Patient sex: F
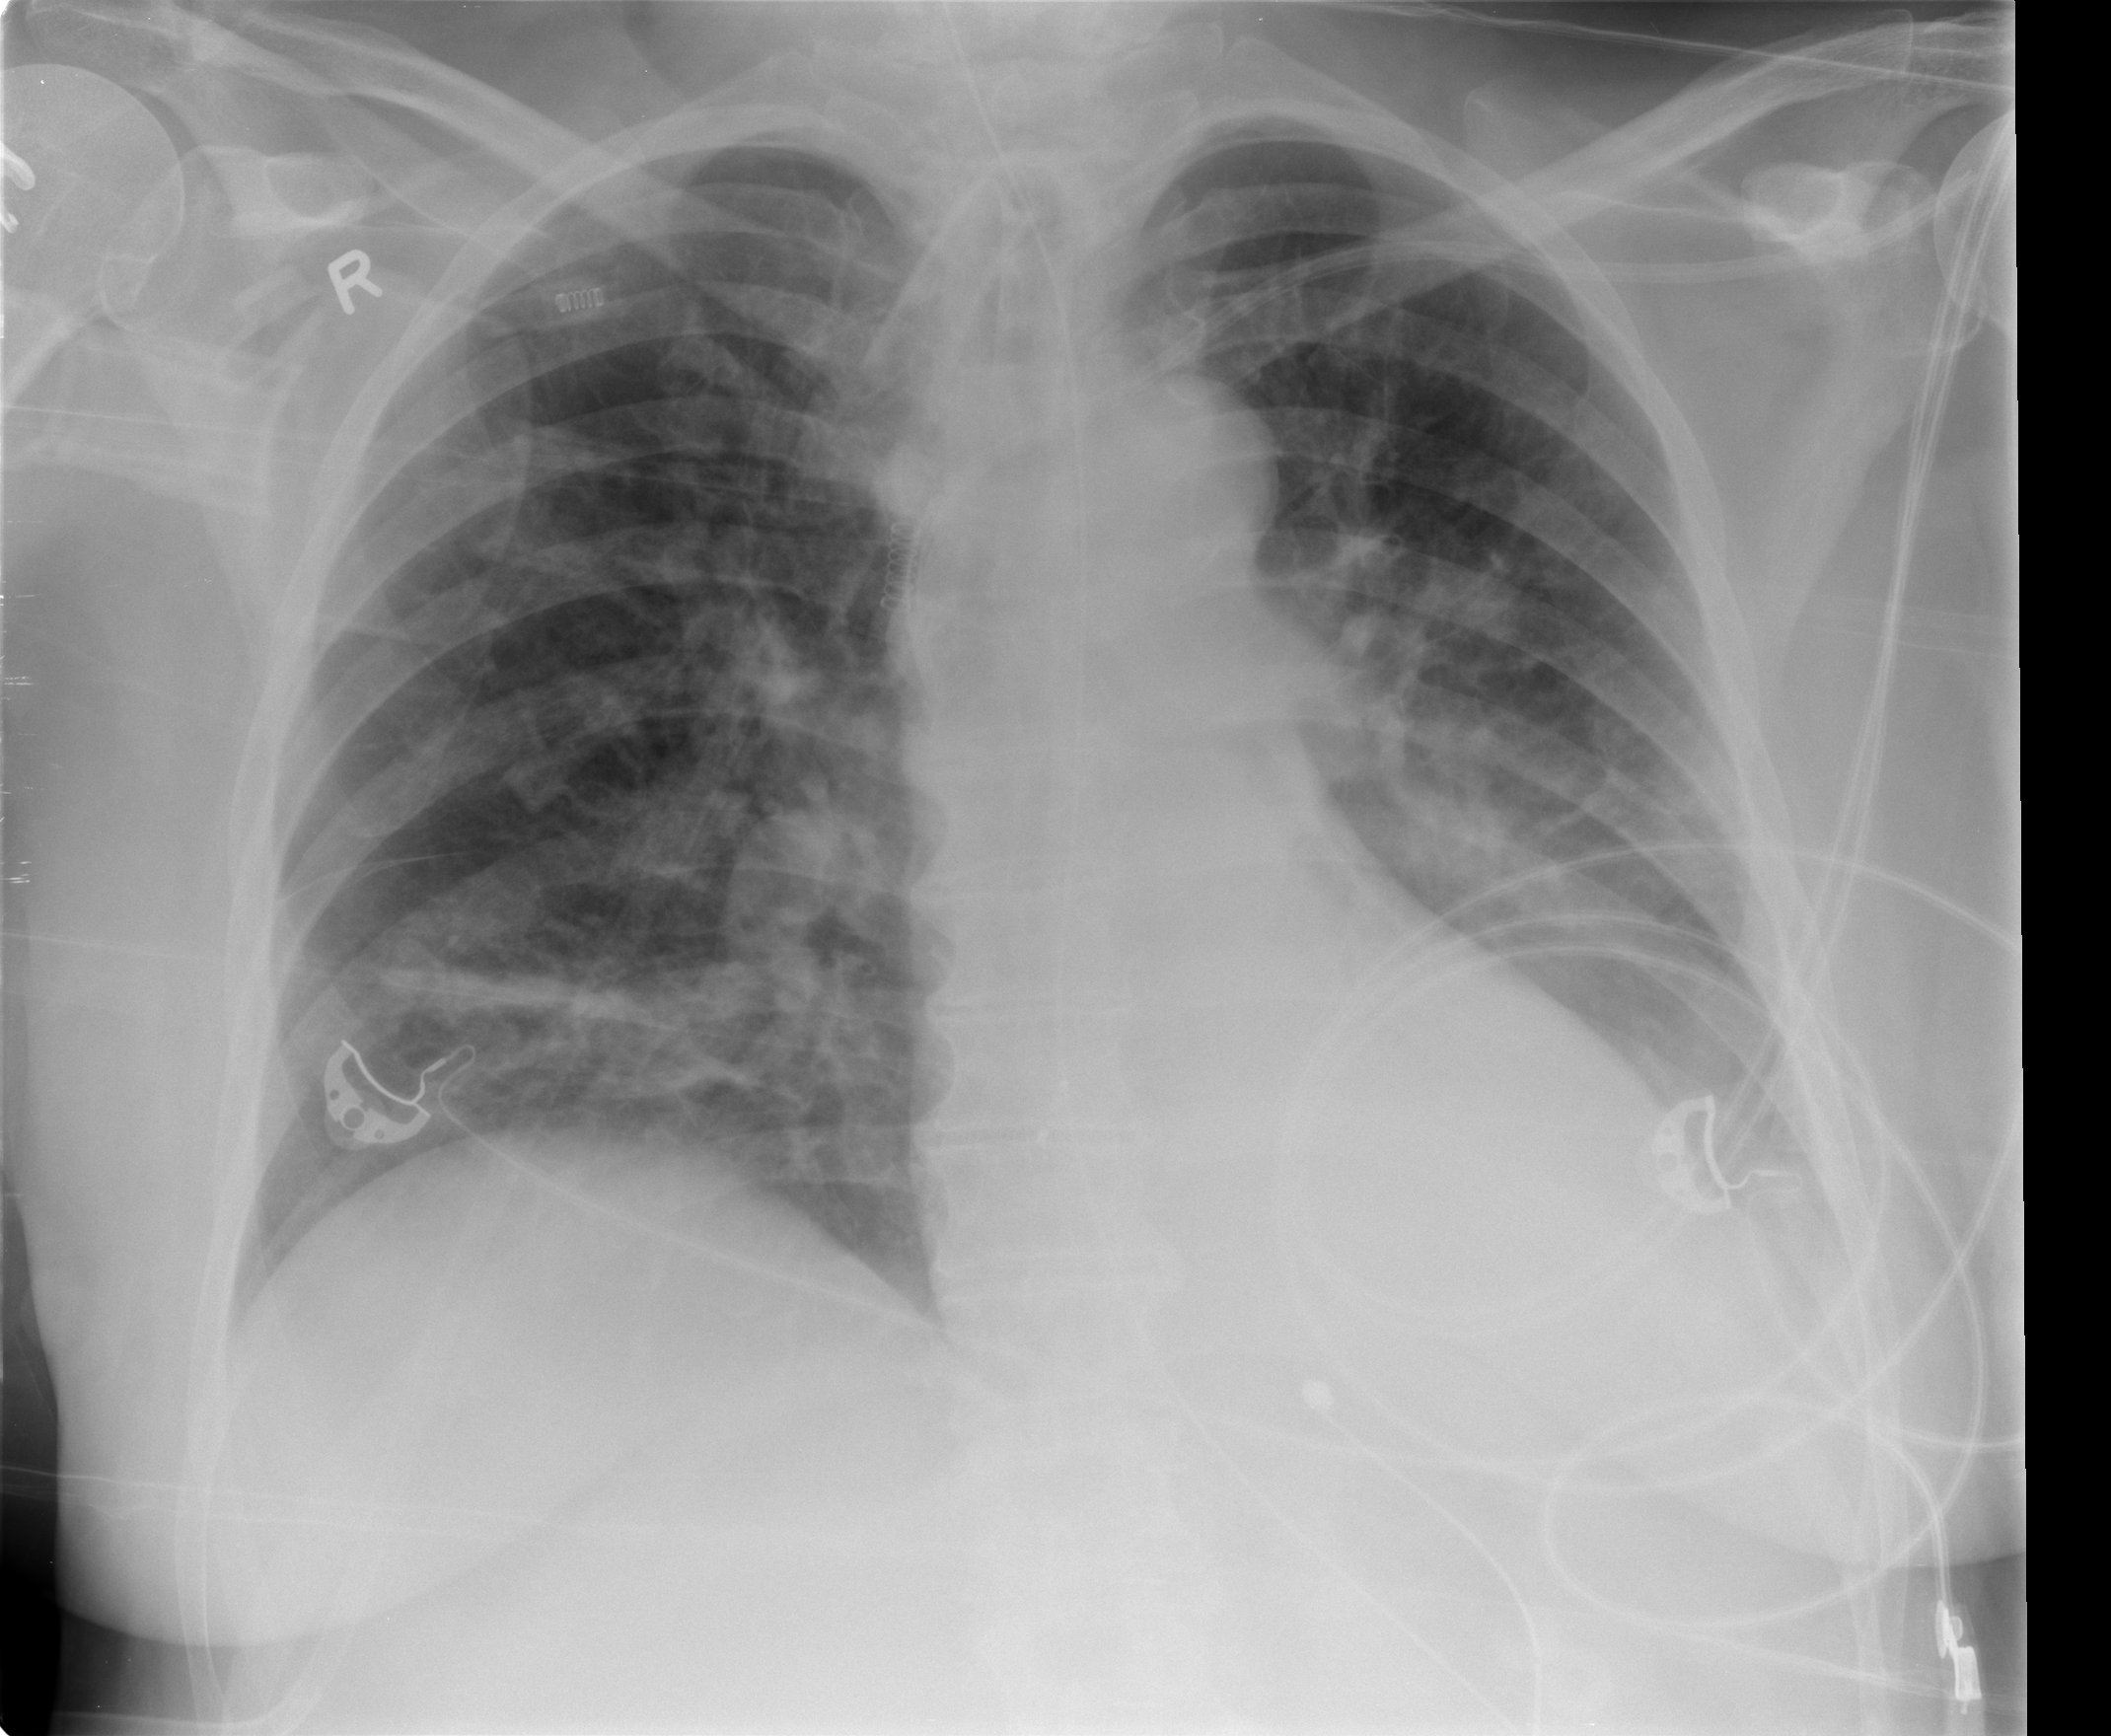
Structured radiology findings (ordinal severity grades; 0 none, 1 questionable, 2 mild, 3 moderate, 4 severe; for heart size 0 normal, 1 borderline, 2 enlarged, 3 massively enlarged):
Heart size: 2
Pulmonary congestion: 2
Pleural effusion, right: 0
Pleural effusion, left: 1
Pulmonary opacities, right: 1
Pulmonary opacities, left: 1
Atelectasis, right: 2
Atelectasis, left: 2